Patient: sex F, age 61
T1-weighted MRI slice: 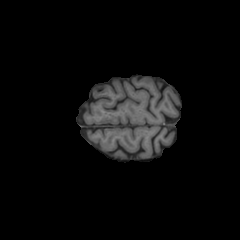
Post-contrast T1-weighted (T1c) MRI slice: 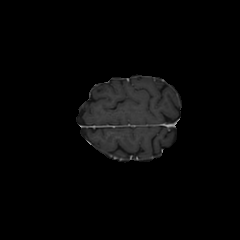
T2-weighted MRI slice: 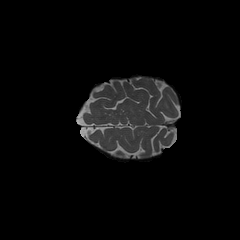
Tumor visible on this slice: no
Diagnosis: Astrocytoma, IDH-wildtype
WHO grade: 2